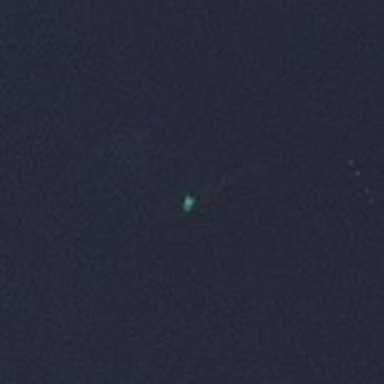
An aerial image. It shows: Green buoy.